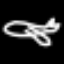
Label: airplane